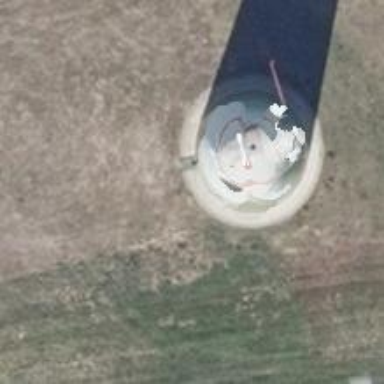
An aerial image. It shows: Wind generator with horizontal axis. The generator is wind turbine.